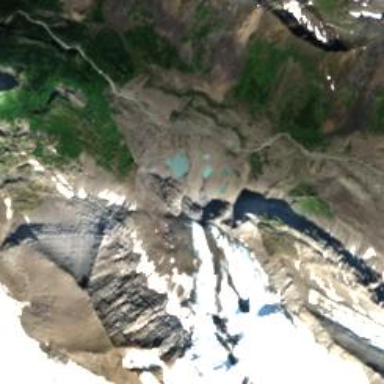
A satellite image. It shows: Majestic glacier in the distance.